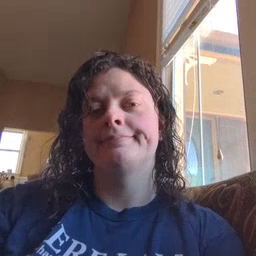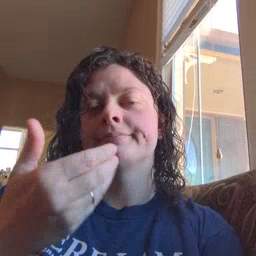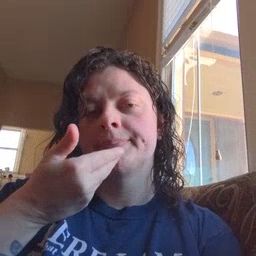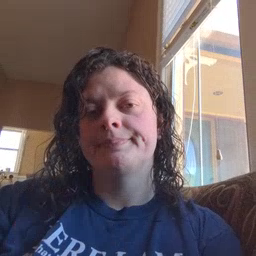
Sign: pizza